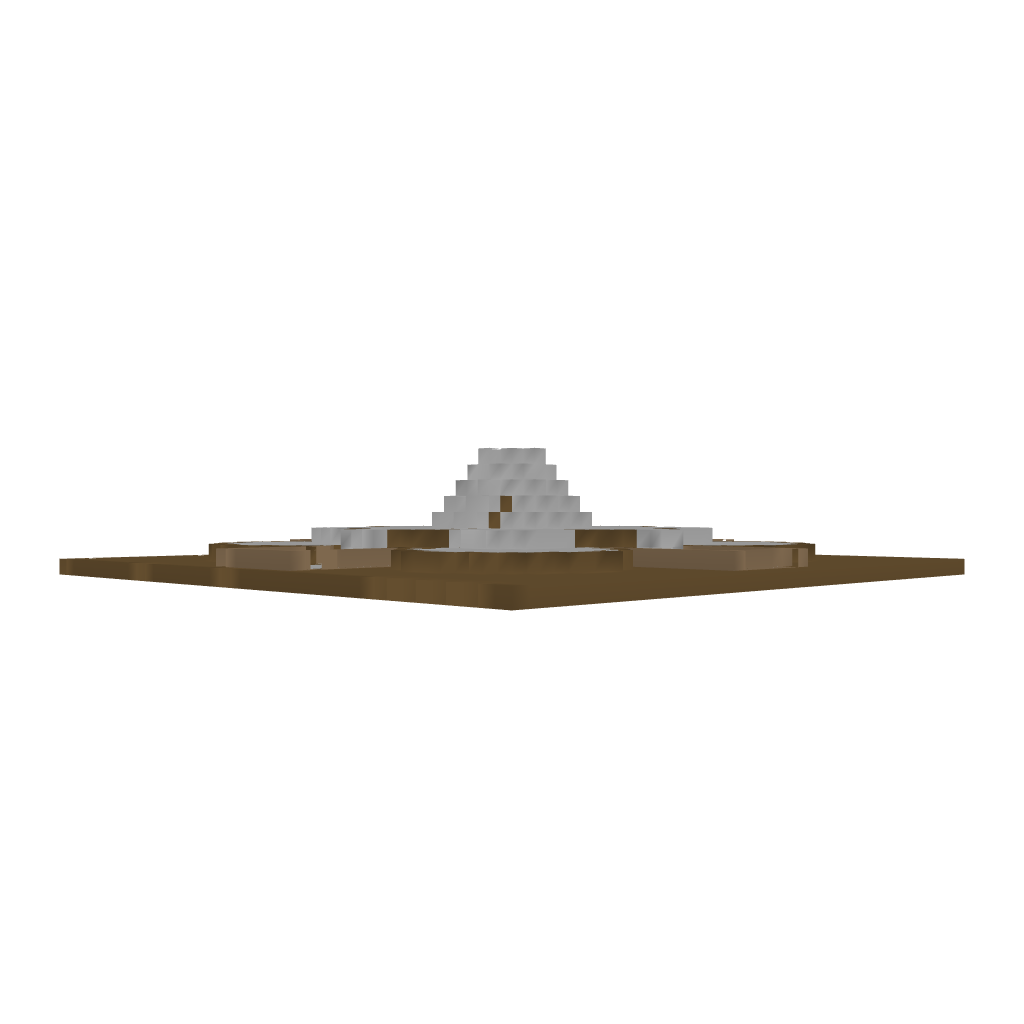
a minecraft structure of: Rustic Water Source